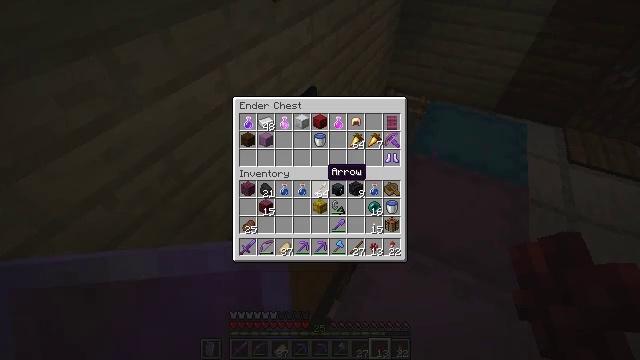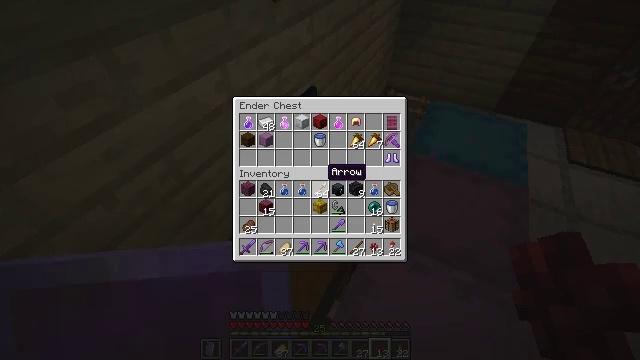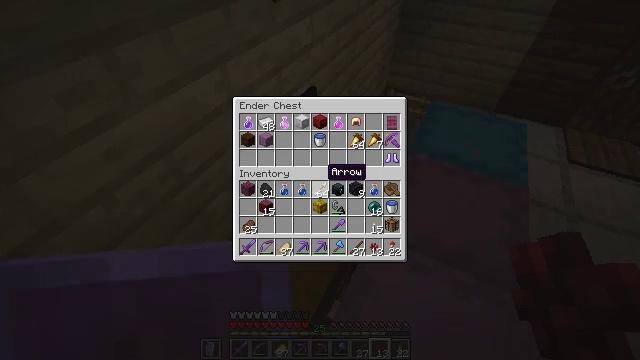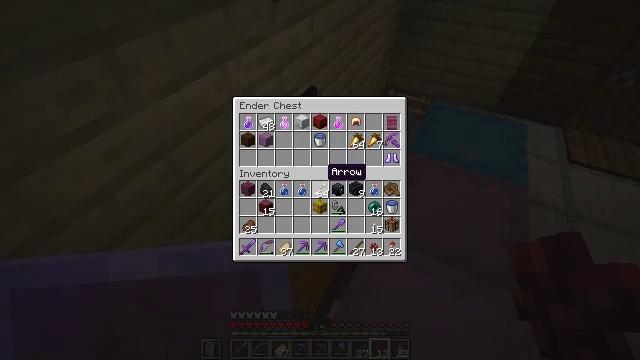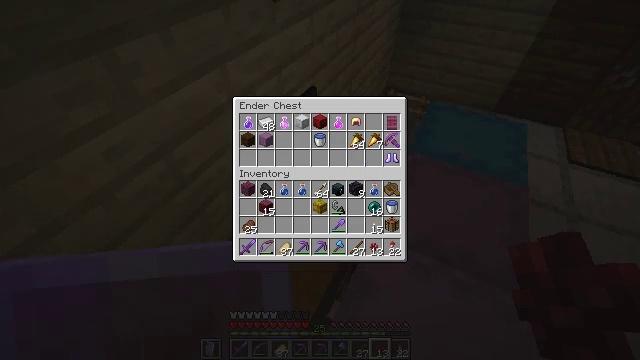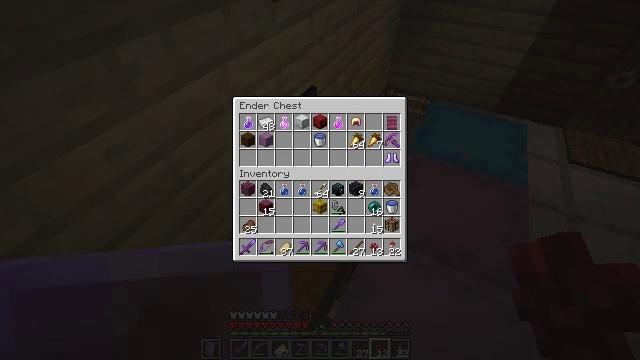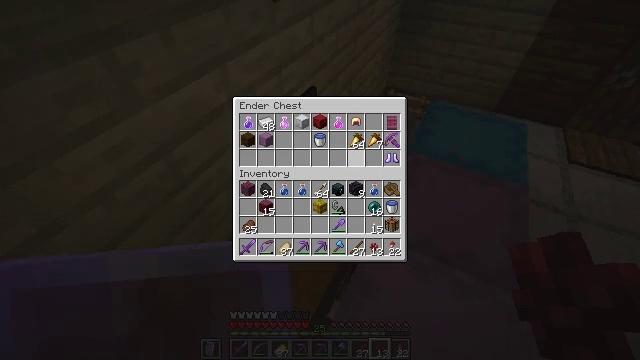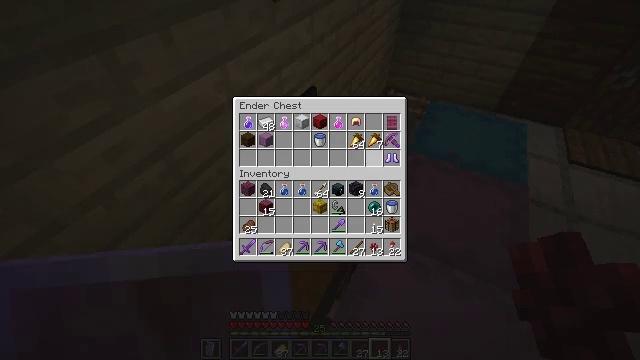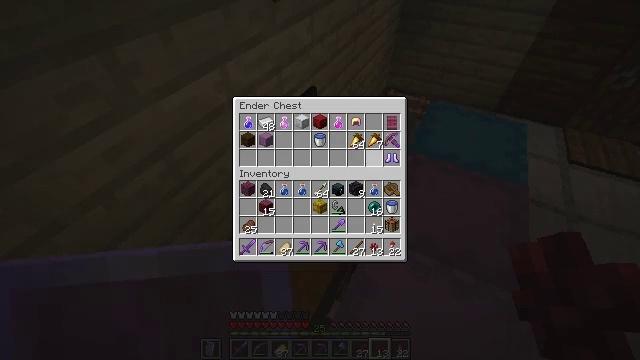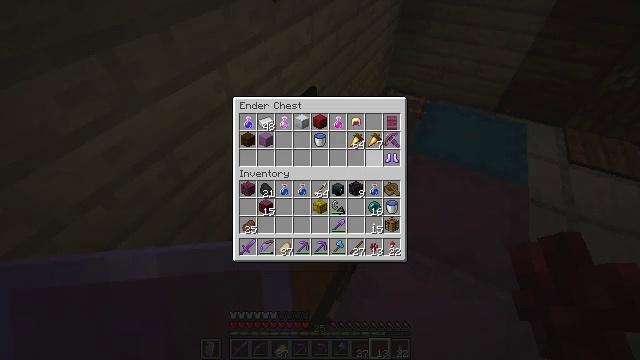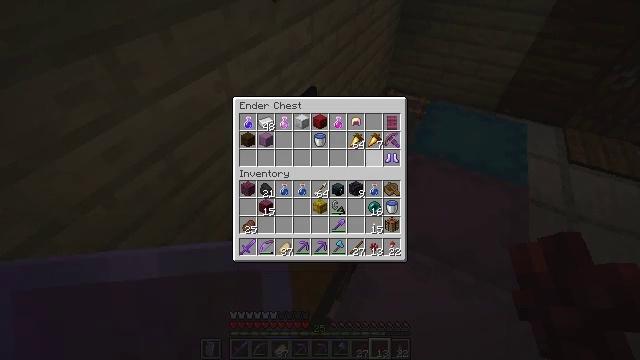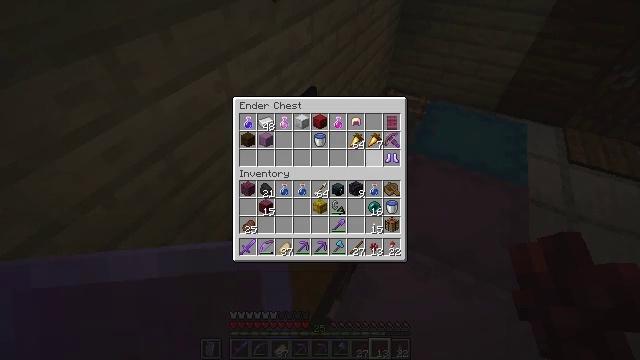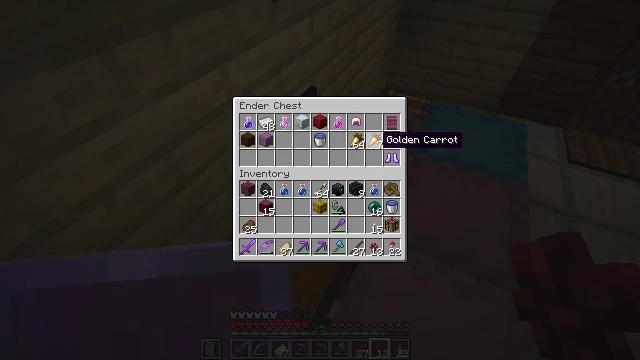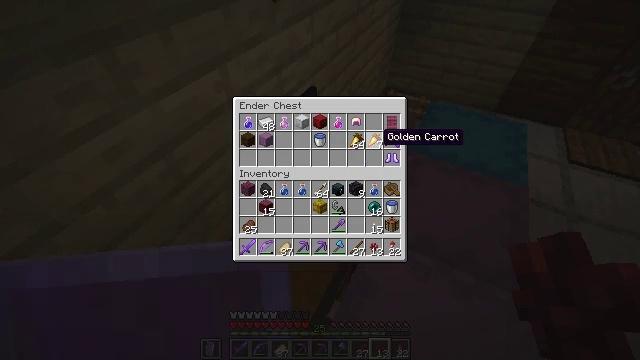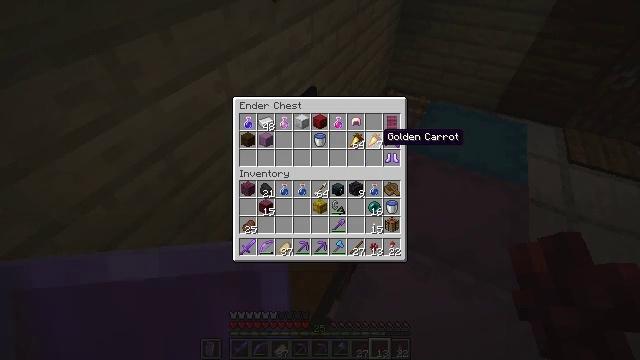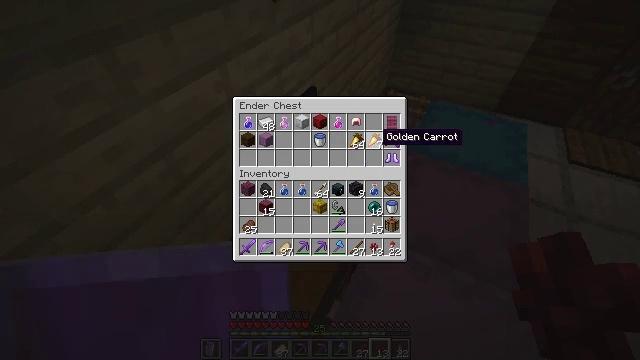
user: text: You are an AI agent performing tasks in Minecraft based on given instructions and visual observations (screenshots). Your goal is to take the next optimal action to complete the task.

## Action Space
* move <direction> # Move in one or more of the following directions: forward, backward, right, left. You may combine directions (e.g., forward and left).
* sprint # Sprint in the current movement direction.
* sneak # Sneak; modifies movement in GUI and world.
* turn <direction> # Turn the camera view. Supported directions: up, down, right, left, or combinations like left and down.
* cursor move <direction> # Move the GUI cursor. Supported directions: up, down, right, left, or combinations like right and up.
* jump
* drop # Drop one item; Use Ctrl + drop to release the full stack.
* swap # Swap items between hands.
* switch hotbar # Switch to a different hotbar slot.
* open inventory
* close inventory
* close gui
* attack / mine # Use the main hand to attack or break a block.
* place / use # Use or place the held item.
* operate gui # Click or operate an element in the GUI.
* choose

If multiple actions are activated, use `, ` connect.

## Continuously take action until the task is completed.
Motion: motion action
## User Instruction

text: Turn crimson stems into crimson planks in your inventory.
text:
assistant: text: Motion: no_op
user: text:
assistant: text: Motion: no_op
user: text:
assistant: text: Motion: no_op
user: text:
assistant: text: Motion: turn right
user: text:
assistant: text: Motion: turn right and up
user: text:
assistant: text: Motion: turn right and up
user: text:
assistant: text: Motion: no_op
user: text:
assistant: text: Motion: no_op
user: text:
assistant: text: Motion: no_op
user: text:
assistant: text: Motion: no_op
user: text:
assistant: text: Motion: no_op
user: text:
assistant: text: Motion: turn right and up
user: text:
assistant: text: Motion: no_op
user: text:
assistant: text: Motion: no_op
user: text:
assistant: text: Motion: no_op
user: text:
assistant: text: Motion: no_op
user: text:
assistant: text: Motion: attack / mine
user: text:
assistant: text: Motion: attack / mine
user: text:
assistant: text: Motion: attack / mine
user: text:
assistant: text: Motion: no_op
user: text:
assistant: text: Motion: no_op
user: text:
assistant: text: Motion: turn down
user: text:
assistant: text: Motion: turn down
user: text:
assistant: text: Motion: no_op
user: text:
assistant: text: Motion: no_op
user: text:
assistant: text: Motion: no_op
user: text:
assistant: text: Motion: no_op
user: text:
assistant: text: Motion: no_op
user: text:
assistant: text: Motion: no_op
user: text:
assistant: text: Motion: no_op